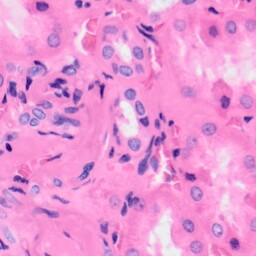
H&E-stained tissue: Kidney